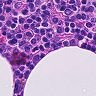
Metastatic tissue present: no